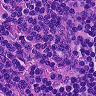
Metastatic tissue present: no